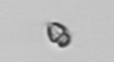
Label: Heterocapsa_rotundata